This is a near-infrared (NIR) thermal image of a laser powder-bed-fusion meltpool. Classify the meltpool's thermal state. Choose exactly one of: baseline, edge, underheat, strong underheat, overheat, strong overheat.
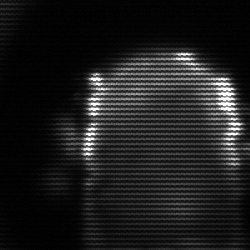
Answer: baseline